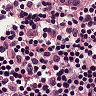
Metastatic tissue present: no